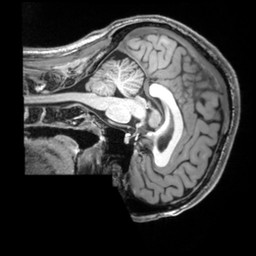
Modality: T1w
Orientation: sagittal
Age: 30
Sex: male
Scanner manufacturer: siemens
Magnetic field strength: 3 T
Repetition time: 2.5 s
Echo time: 0.00343 s